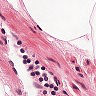
Metastatic tissue present: no